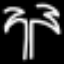
Label: palm tree